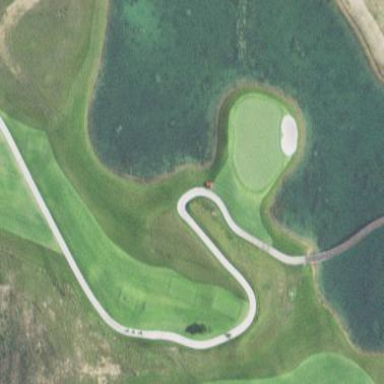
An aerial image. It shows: Golf rough area.